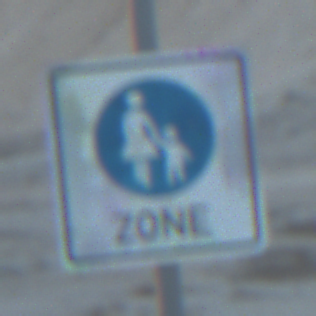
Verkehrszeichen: BeginnFussgaengerzone
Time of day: SunriseSunset
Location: Outdoor (Beach)
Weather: PartlyCloudy
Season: NotSpecified
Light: Natural